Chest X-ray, PA view. Patient: 51 years old, sex M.
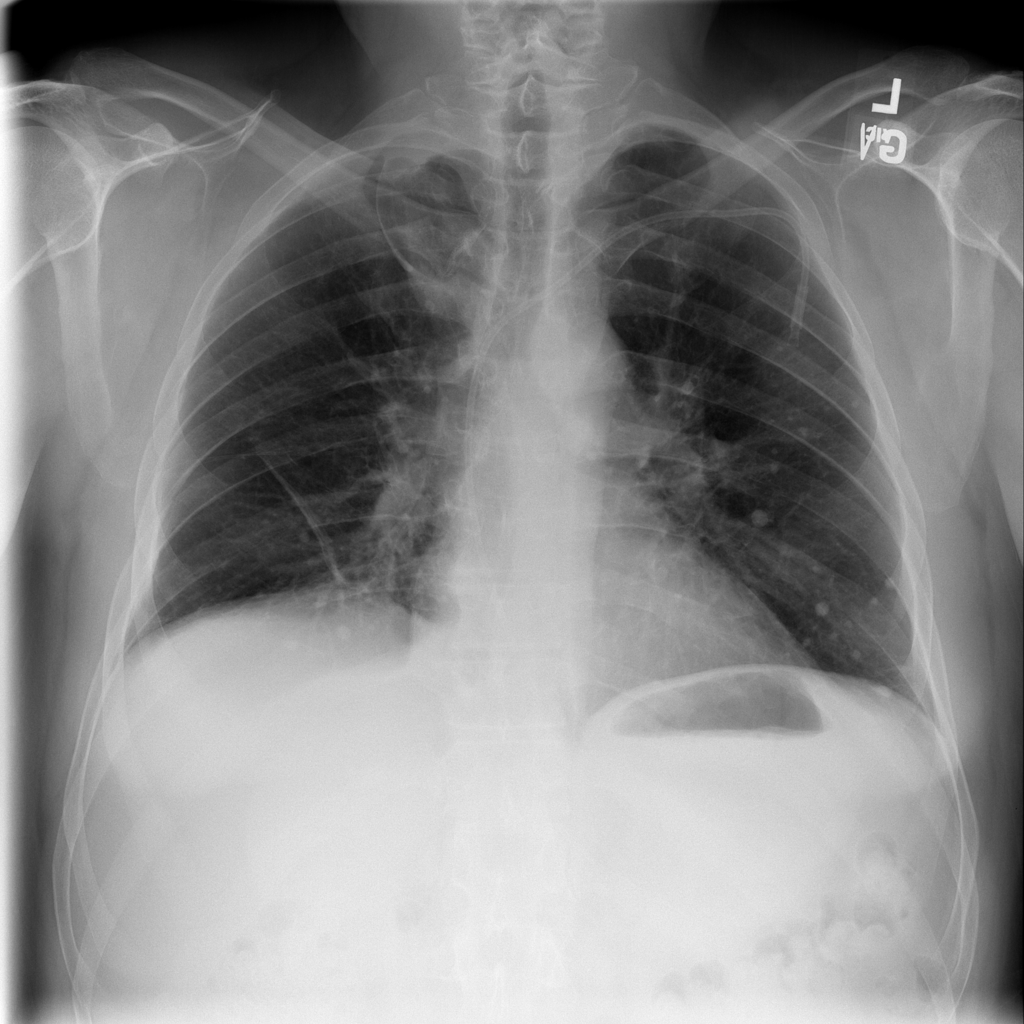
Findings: Atelectasis